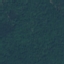
Land use / land cover class: Forest